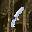
Label: 1